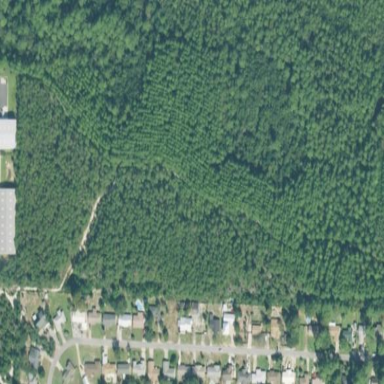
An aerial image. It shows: Forest dominated by needle-leaved trees.